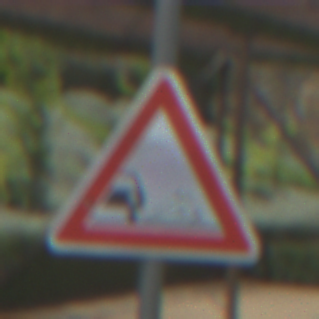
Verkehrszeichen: SplittSchotter
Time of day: Midday
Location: Outdoor (Nature)
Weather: PartlyCloudy
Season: NotSpecified
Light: Natural